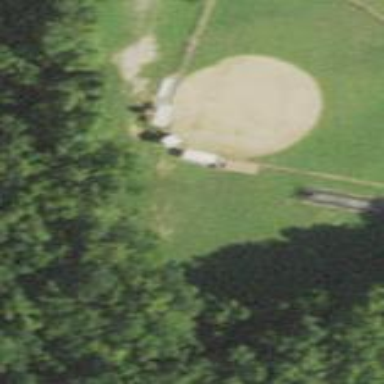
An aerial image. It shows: Baseball pitch for leisure land.